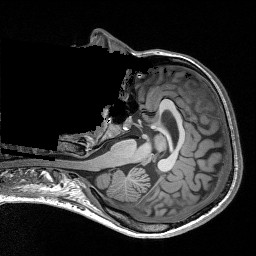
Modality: T1w
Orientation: axial